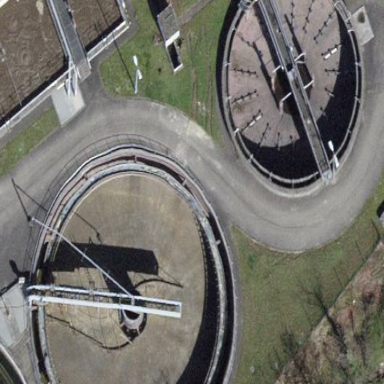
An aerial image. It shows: Wastewater storage tank located near body of water.